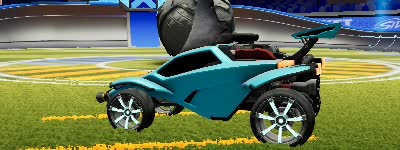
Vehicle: octane